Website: crate-barrel
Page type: account-selection
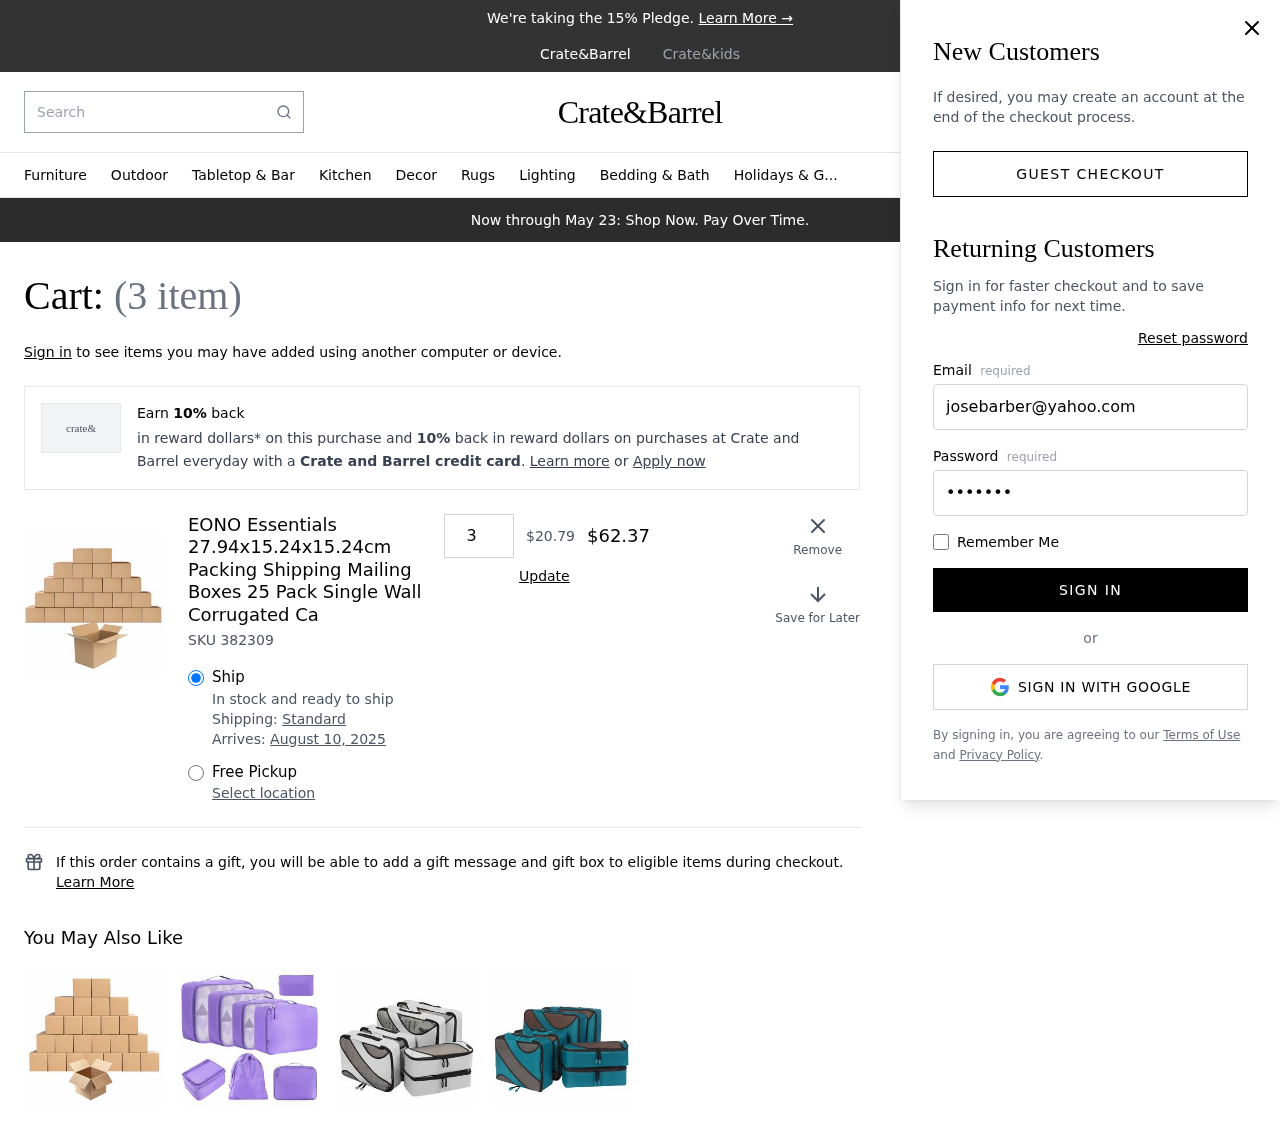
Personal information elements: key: PII_EMAIL
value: josebarber@yahoo.com
Product elements: key: PRODUCT1_NAME
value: EONO Essentials 27.94x15.24x15.24cm Packing Shipping Mailing Boxes 25 Pack Single Wall Corrugated Ca
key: PRODUCT1_PRICE
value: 20.79
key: PRODUCT1_QUANTITY
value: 3
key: PRODUCT1_SKU
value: SKU 382309
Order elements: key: ORDER_NUM_ITEMS
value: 3
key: ORDER_DELIVERY_DATE
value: August 10, 2025
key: ORDER_SUBTOTAL
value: $62.37
Search elements: key: HEADER_SEARCH
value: Search